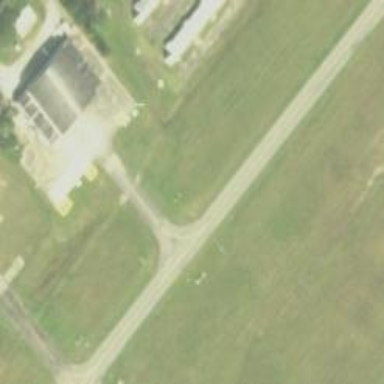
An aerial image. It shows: View of taxiway at the airport.